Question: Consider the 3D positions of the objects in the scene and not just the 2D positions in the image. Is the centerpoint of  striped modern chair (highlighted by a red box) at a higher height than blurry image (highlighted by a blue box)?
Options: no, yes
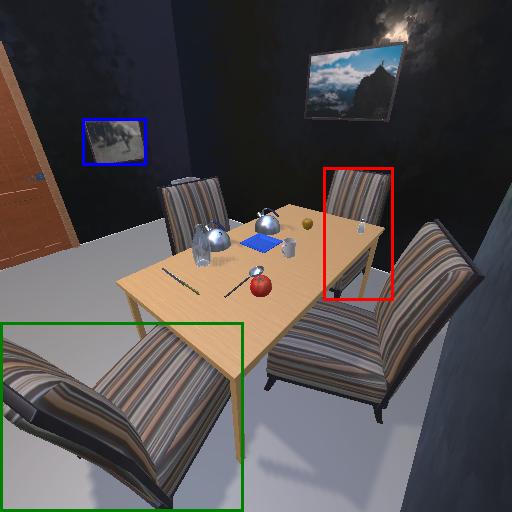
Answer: no